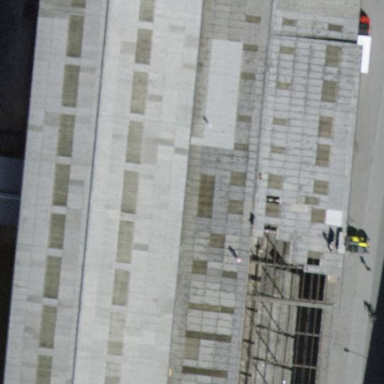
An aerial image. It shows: Industrial building.